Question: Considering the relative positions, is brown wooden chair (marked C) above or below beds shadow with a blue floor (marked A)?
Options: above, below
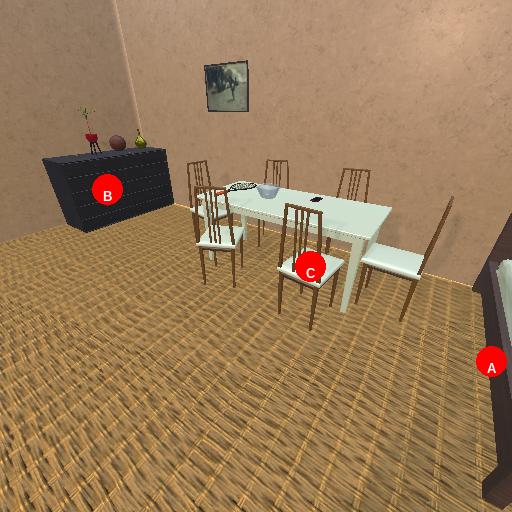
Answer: above